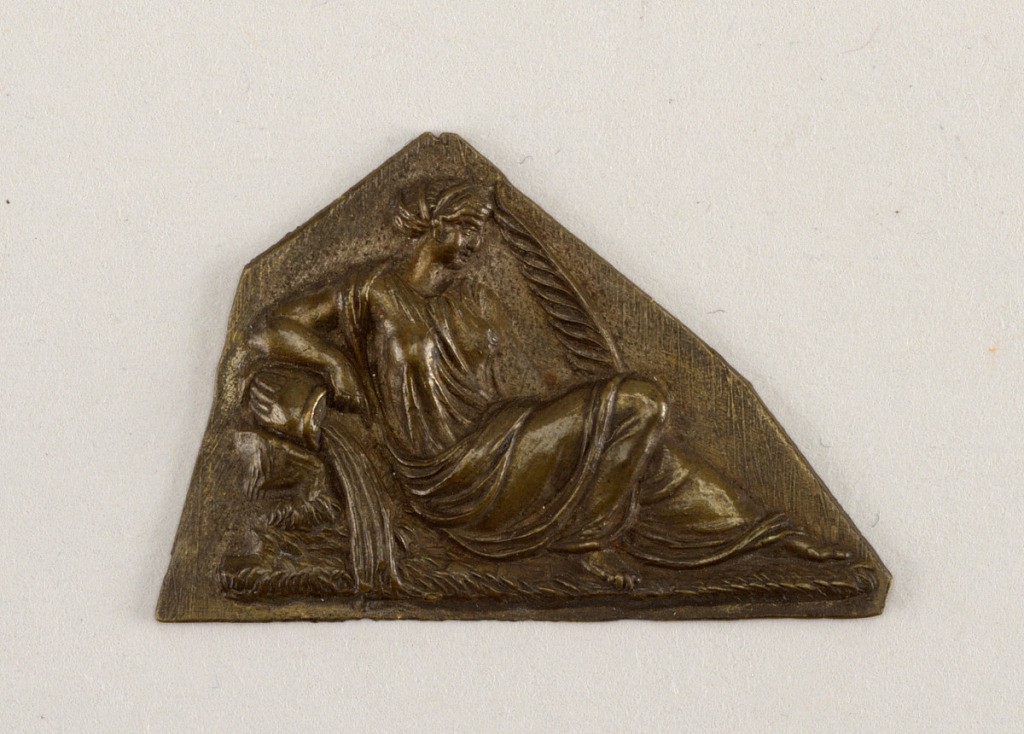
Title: Mount
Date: early 19th century
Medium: Brass
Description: Polygon with straight lower edge. Repoussé figure of a reclining woman facing right.